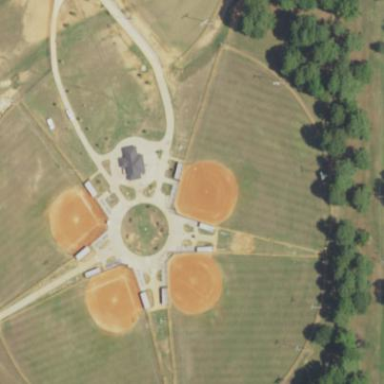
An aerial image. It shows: Softball pitch for leisure land activities.